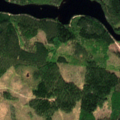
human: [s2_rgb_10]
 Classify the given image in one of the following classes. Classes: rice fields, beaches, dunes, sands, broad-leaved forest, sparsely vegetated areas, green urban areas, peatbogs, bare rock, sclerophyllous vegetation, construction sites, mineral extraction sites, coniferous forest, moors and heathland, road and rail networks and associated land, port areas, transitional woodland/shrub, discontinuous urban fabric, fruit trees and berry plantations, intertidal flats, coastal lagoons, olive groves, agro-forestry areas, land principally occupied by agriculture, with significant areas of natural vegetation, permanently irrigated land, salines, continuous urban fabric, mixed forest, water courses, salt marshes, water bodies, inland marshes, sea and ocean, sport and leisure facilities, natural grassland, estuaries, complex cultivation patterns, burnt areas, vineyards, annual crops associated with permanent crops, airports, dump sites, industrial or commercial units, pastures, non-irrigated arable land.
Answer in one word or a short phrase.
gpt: coniferous forest, transitional woodland/shrub, water bodies